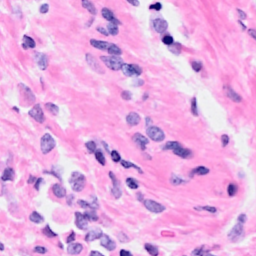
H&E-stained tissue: Breast